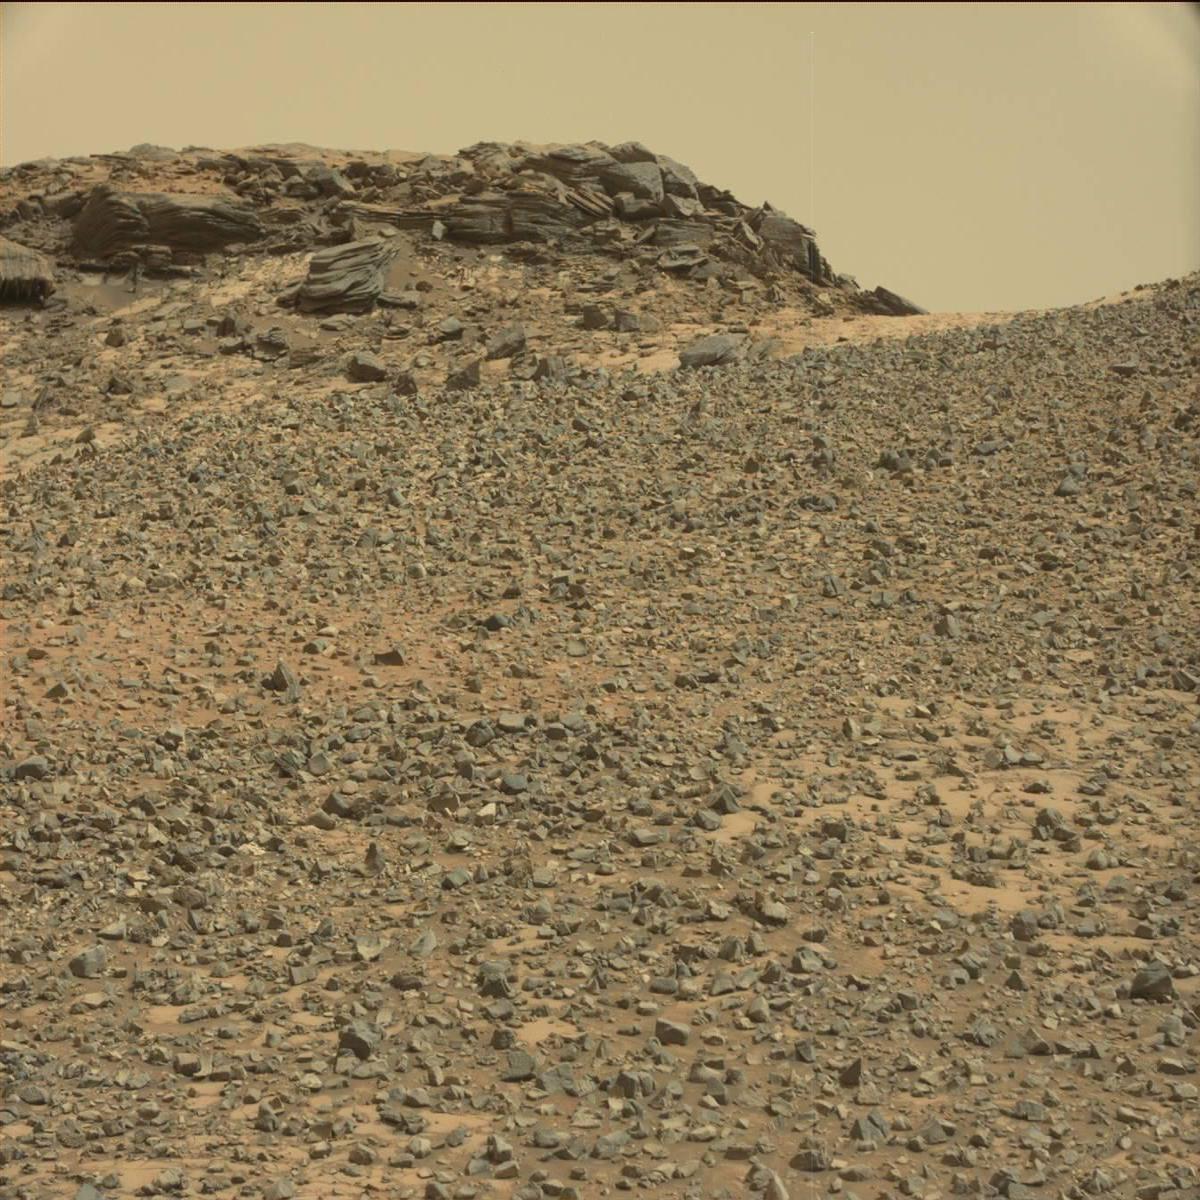
Terrain classes present: Bedrock, Sand / Soil, Sky